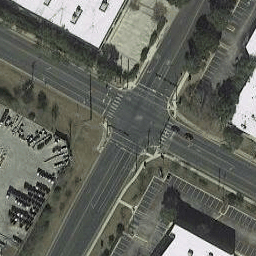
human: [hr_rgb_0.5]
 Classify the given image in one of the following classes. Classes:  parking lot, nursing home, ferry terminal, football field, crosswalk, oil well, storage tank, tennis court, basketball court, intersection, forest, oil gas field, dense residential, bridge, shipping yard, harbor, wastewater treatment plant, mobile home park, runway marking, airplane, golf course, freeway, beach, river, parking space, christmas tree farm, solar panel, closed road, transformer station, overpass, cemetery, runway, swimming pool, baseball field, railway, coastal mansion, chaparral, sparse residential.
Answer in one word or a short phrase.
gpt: intersection